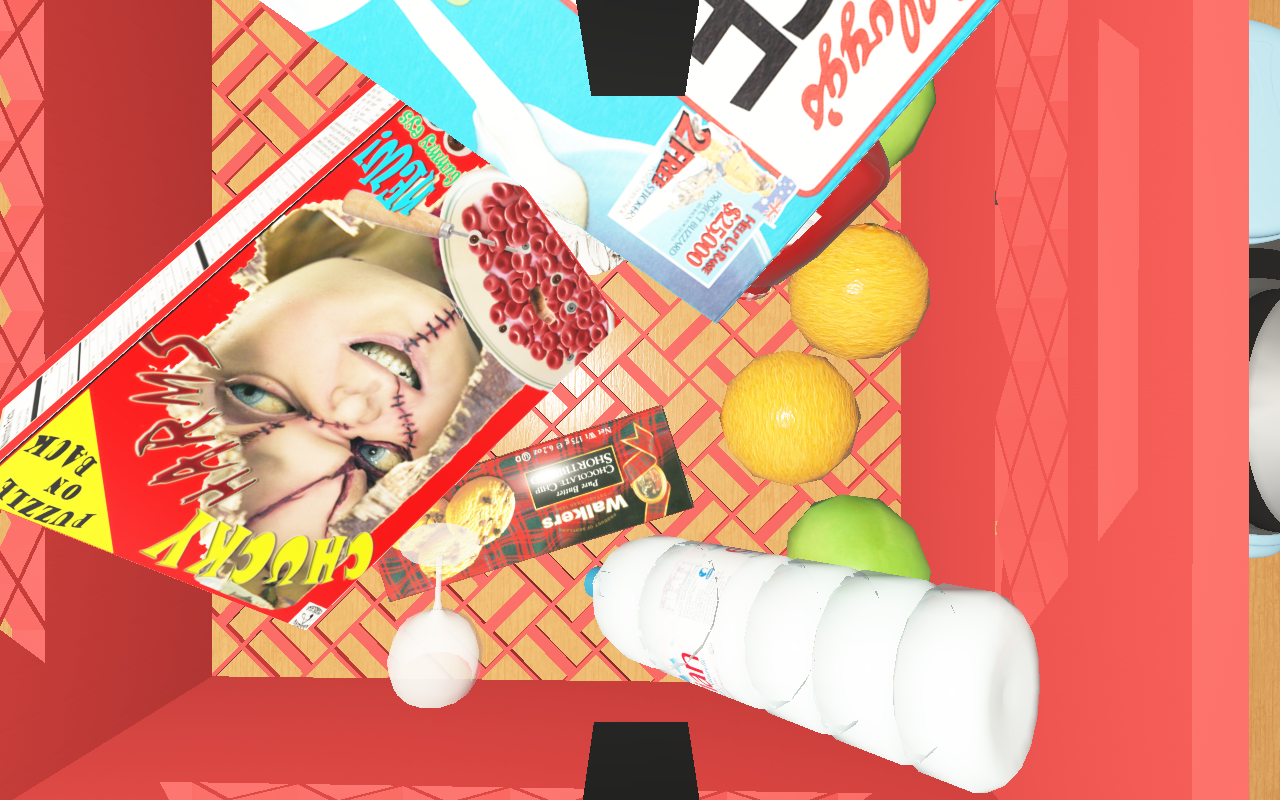
Objects in the scene:
water bottle
orange
spoon
wineglass
jam jar
cereal box
cereal box